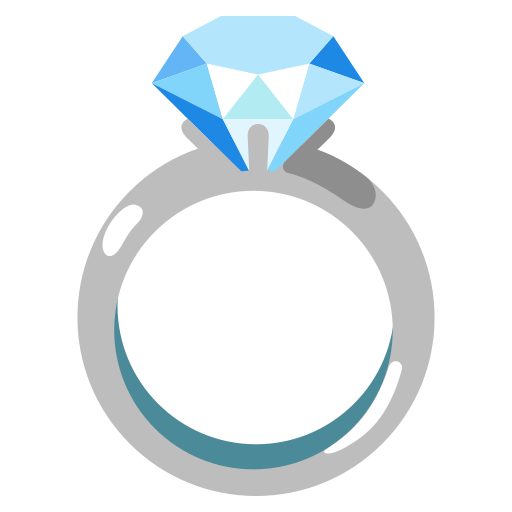
Emoji: 💍